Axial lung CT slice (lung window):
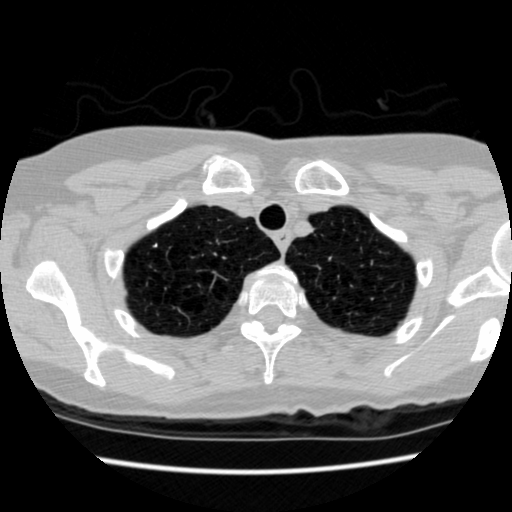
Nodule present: no